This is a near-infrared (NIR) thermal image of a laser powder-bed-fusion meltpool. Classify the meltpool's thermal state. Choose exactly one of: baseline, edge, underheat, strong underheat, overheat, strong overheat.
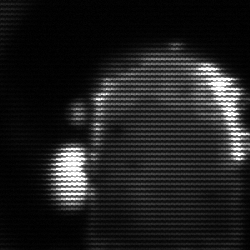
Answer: baseline